Aerial crown-view tile of a tropical tree (Barro Colorado Island, Panama), acquired 20250915:
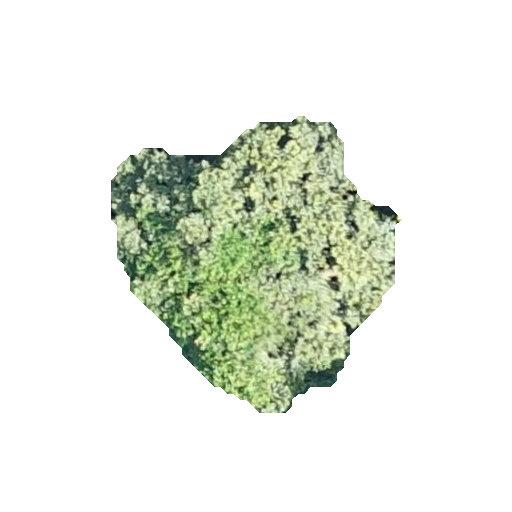
Species: Apeiba membranacea
GBIF accepted scientific name: Apeiba membranacea
Crown area: 82.221 m²